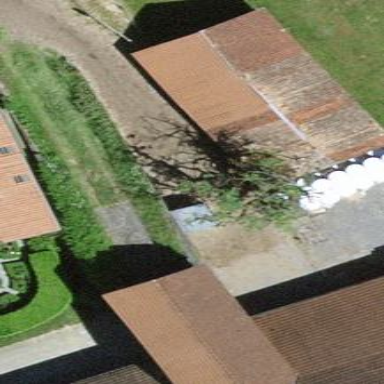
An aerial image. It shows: Rural barn.